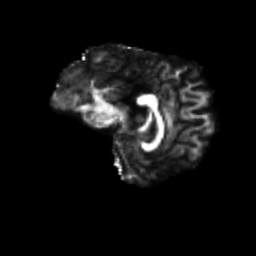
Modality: FA
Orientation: sagittal
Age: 62
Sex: female
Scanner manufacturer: siemens
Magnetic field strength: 3 T
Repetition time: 4.71 s
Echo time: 0.0906 s